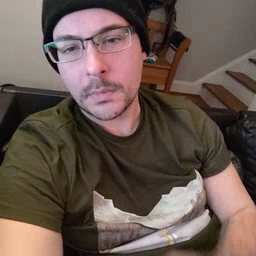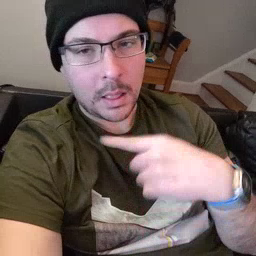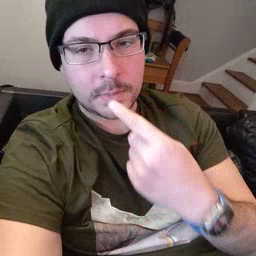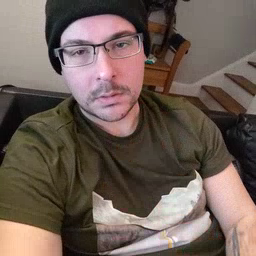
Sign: lips